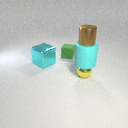
small brown metal cylinder above small yellow metal sphere